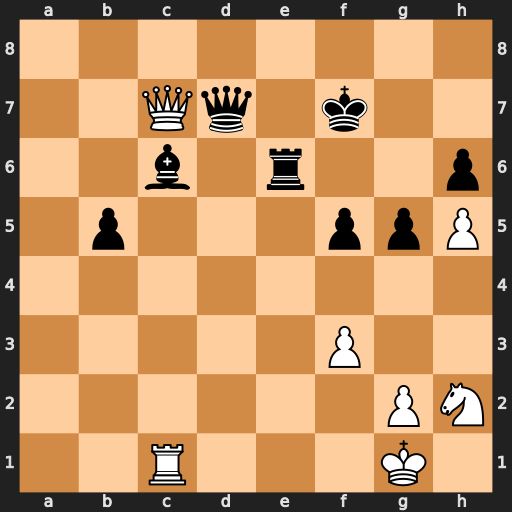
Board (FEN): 8/2Qq1k2/2b1r2p/1p3ppP/8/5P2/6PN/2R3K1
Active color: w
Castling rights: -
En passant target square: -
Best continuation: Rxc6 Qxc7 Rxc7+